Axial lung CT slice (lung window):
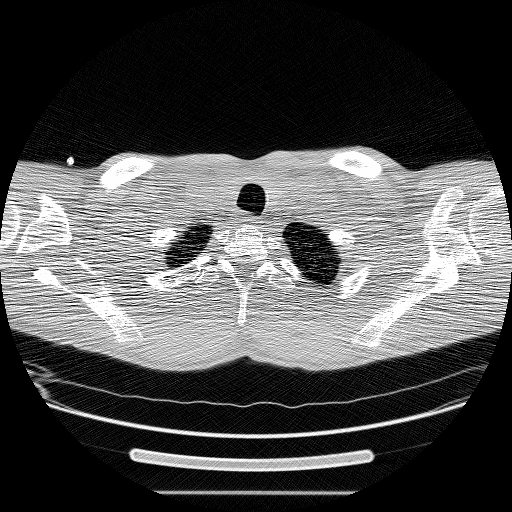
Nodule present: no